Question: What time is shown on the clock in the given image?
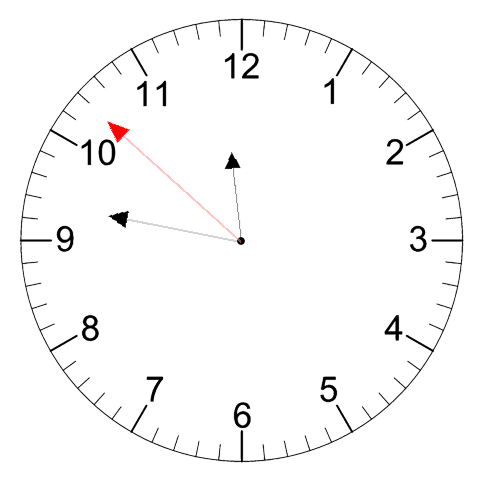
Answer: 11:46:52